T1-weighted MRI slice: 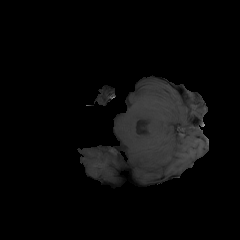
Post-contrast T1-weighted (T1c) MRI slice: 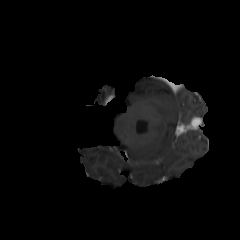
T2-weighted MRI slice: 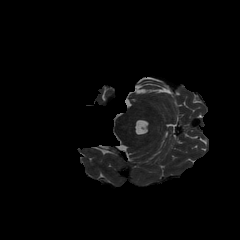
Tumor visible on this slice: no